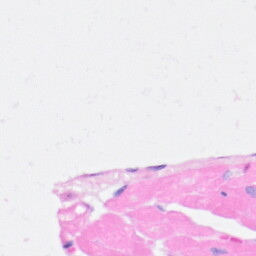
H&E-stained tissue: Heart